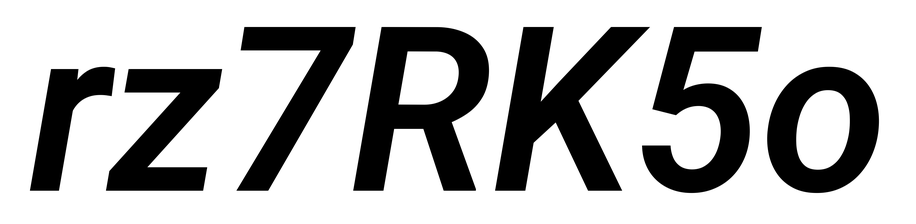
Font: Roboto-Italic_SemiBold_Italic